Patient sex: M
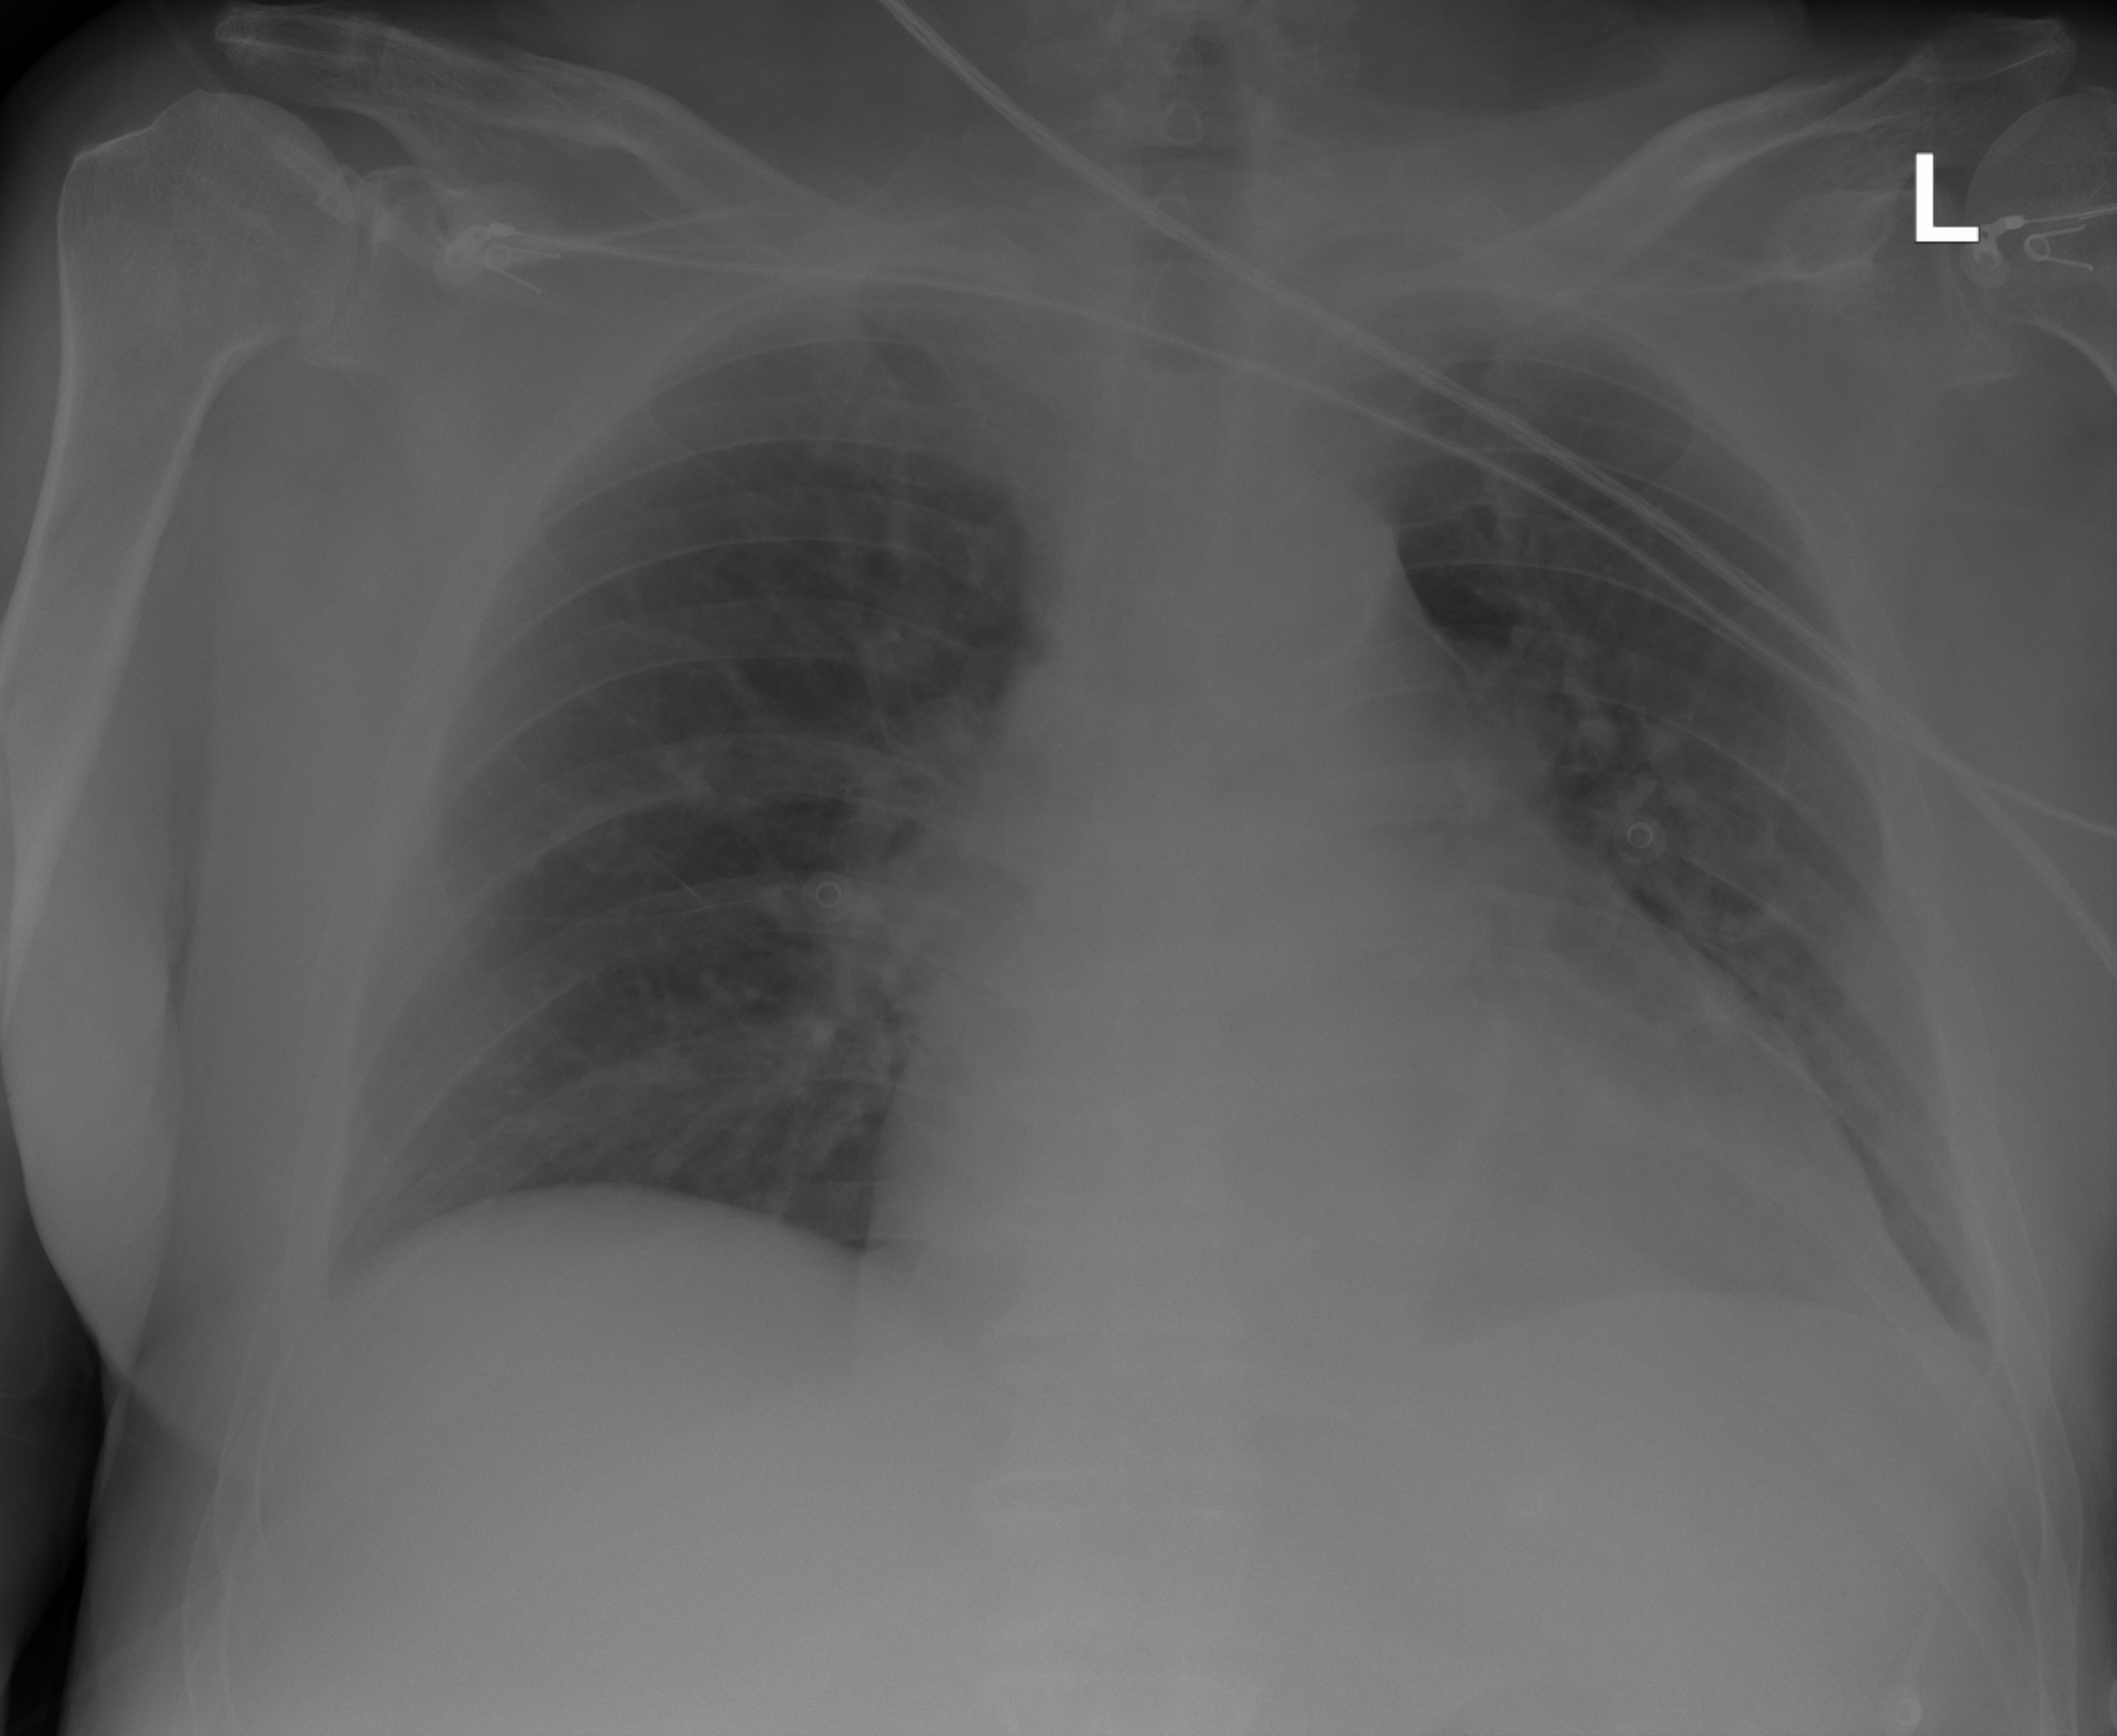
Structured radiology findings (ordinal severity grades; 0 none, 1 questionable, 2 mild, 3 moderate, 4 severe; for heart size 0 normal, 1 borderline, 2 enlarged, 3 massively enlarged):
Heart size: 2
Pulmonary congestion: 2
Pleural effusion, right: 0
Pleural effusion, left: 0
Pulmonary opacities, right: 0
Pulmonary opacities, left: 1
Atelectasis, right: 0
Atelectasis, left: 0